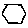
Label: hexagon